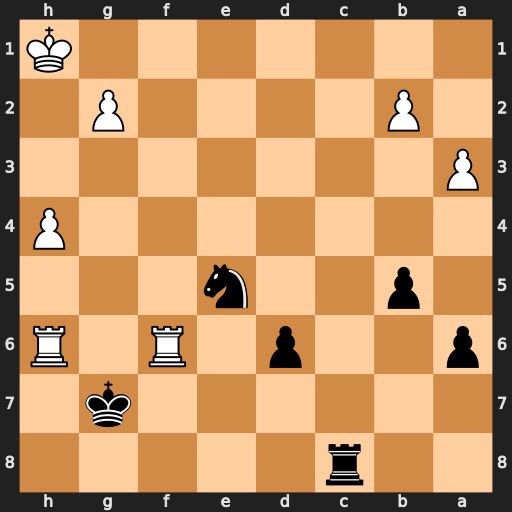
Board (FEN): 2r5/6k1/p2p1R1R/1p2n3/7P/P7/1P4P1/7K
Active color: b
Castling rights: -
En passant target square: -
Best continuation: Rc1+ Kh2 Ng4+